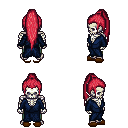
a pixel art fantasy rpg character, male body template, skeleton, blue robe, teal pants, ruby red extra-long topknot hairstyle, brown slippers, four views (front, back, left, right), 2x2 character sprite sheet, small pixel art, hard edges, no anti-aliasing